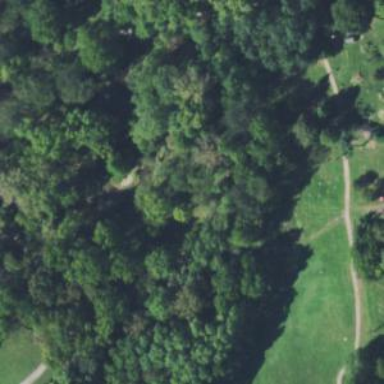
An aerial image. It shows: Tee area for the sport of disc golf.